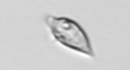
Label: Oxytoxum